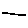
Label: line